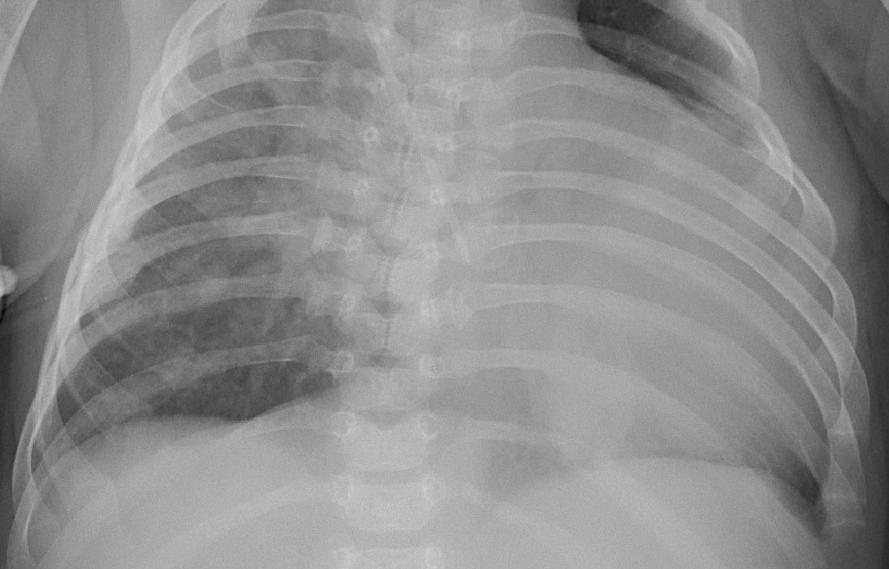
Diagnosis: PNEUMONIA